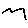
Label: zigzag